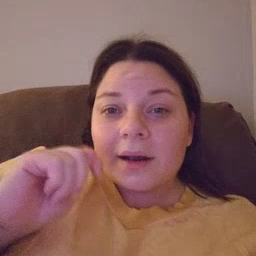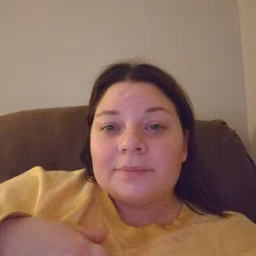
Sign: potty